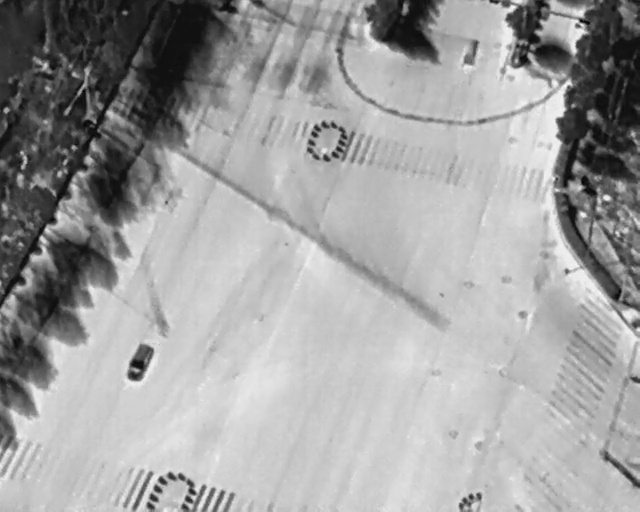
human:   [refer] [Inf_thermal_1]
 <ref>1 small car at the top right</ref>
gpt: <box>[[71, 9, 75, 11, 16]]</box>